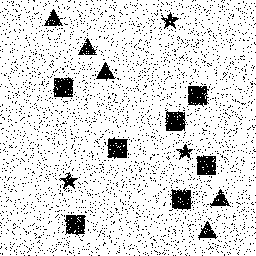
Squares: 7
Triangles: 5
Stars: 3
Total shapes: 15